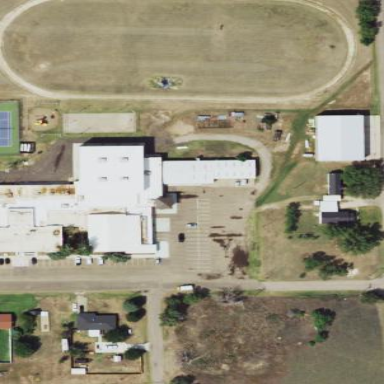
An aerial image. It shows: School.